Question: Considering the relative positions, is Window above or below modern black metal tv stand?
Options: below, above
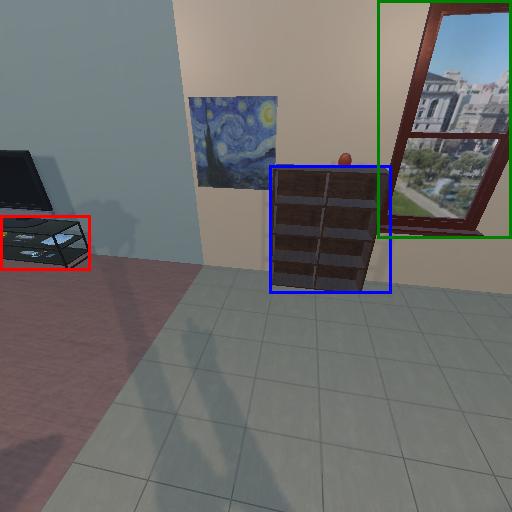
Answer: below